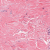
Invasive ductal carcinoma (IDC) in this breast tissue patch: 0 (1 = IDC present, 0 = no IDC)